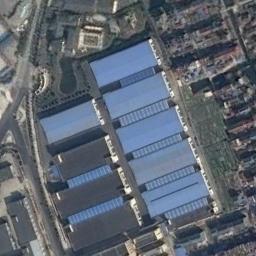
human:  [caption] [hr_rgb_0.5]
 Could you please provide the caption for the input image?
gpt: Many houses of different shapes are in the industrial area .

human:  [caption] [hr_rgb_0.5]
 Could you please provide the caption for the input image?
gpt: In an industrial area, There are neatly planned factories and roads, Green belts and large green spaces .

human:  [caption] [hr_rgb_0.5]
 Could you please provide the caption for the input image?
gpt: The industrial area with some neatly arranged blue workshops is surrounded by some other buildings .

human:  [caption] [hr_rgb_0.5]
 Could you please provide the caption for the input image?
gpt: Houses in industrial areas have different roofs .

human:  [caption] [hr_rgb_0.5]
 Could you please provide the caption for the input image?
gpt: There are some blue buildings and black buildings on the industrial area .